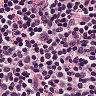
Metastatic tissue present: no